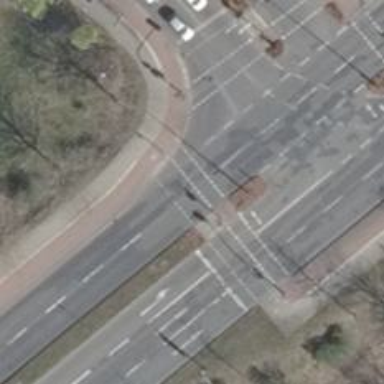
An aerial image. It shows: Road crossing with traffic signals.